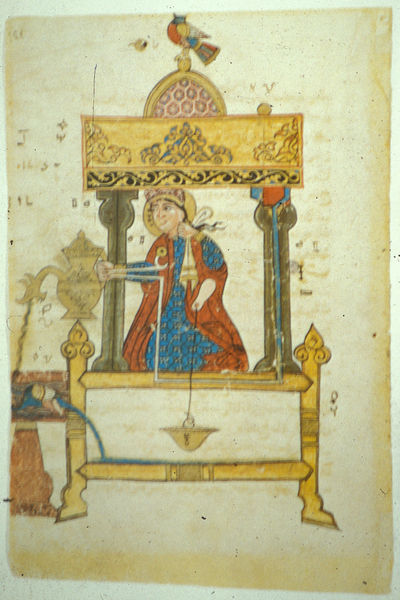
Titel: The Basin of the servant "Iraq Automata of al-Jazan" (Copied Syria)
Institution: unbekannt
Schlagwörter: blau, falke, hand, kopf, mann, umhang, vogel, wasser, weiß, fluss, gelb, grün, braun, bunt, frau, getränk, hut, kleid, orange, schwarz, säule, säulen, zeichen, zeichnung, dach, haus, rot, tier, haube, malerei, muster, ornament, schleife, alt, architektur, arm, augen, band, bibel, gefieder, mensch, schale, schüssel, bild, hände, figur, gewand, gold, haare, mantel, blatt, girlande, kontrast, krone, rosa, brunnen, kanne, krug, ranken, lächeln, farbig, papier, sitz, russland, graphik, füsse, kuppel, könig, thron, wein, kaffee, zopf, ornamente, uhr, bett, balken, tee, schriftzeichen, pfosten, lachen, truhe, deckel, waage, buch, gefäss, orient, linie, kohle, seil, technik, kontur, druck, halbmond, seite, illustration, schlange, kiosk, pfau, darstellung, puppe, altar, kasten, pergament, knauf, fisch, arabisch, heiligenschein, voluten, nimbus, mittelalter, weihrauch, baldachin, heilige, schlüssel, golden, zeit, samowar, papagei, guss, miniatur, teekessel, pendel, tropfen, wasserspeier, christentum, fische, bund, querbalken, mechanik, messung, wasserspiel, nachtigall, gießen, lot, buchmalerei, minnesänger, ausschank, sänfte, messen, papyros, frühchristentum, automat, automation, bundeslade, buschmalerei, frühes christentum, messgerät, samovar, senfte, waagschale, wasserbett, zenmtriert, architektur#, brunnenvogel